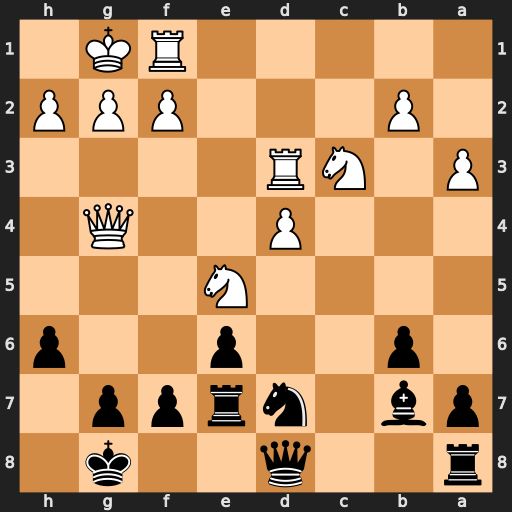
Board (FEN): r2q2k1/pb1nrpp1/1p2p2p/4N3/3P2Q1/P1NR4/1P3PPP/5RK1
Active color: b
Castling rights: -
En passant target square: -
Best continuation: Nxe5 dxe5 Qxd3